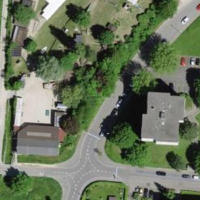
EUNIS habitat code: 53
Species observed at this site:
Tulipa sylvestris